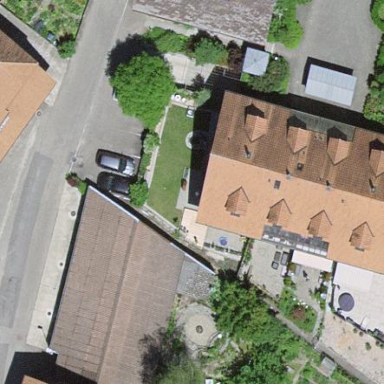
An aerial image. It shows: Garage building.